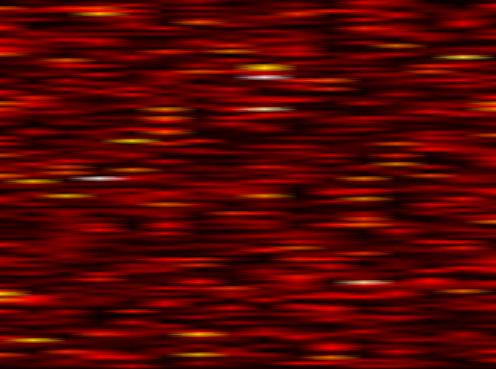
Label: UFMC